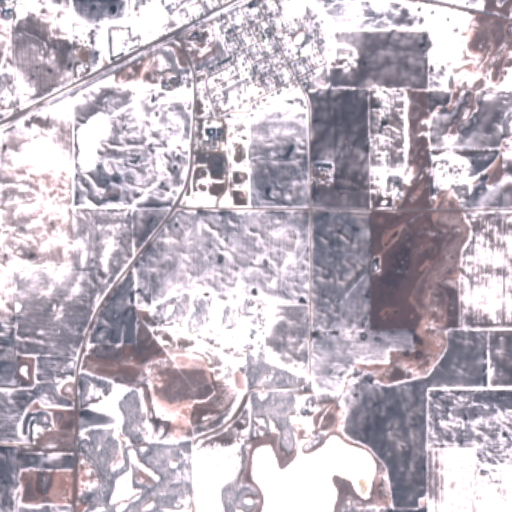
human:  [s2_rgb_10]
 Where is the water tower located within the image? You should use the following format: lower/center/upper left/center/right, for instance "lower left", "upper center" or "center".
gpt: The water tower is located in the upper center of the image.
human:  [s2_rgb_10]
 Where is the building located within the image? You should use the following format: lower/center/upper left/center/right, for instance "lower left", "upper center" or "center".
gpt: The building is located in the upper center of the image.
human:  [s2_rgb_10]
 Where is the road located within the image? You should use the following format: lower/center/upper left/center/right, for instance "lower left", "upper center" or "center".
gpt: There is no road in the image.